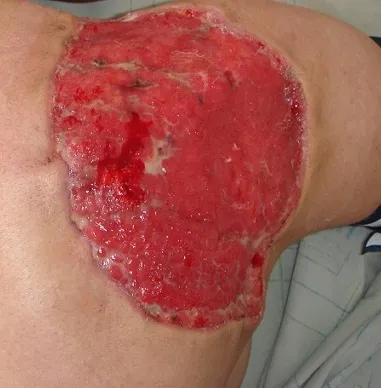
A loss of substance in granulation after wide excision.
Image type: medical_photograph (other_medical_photograph)